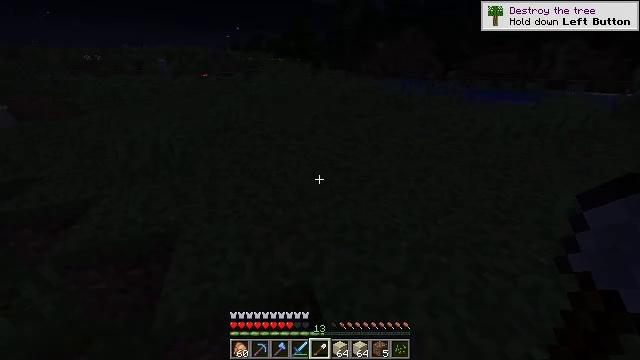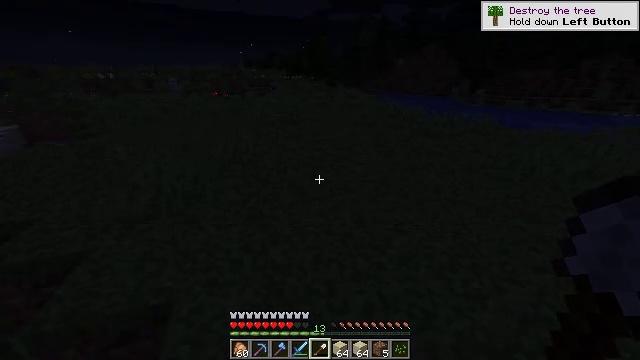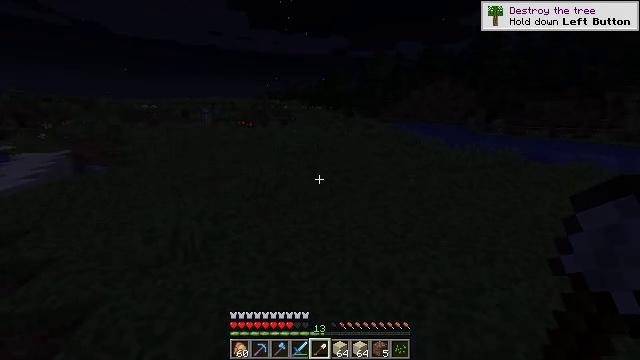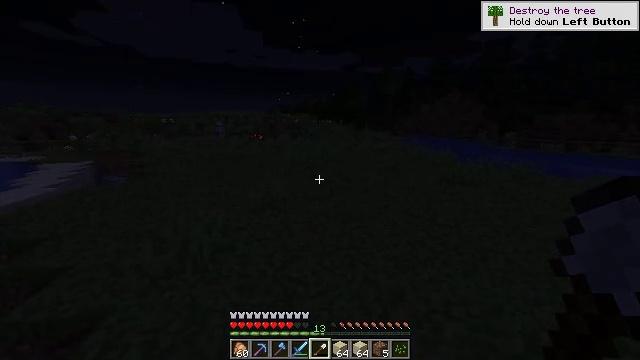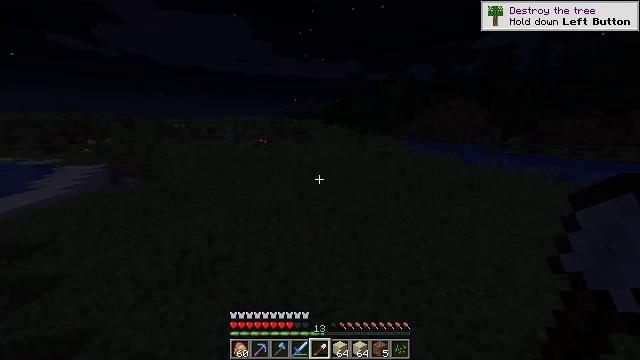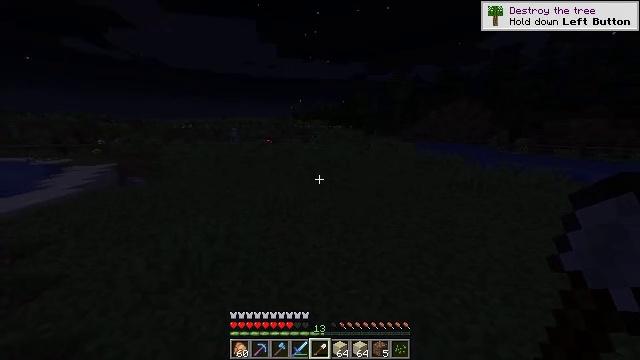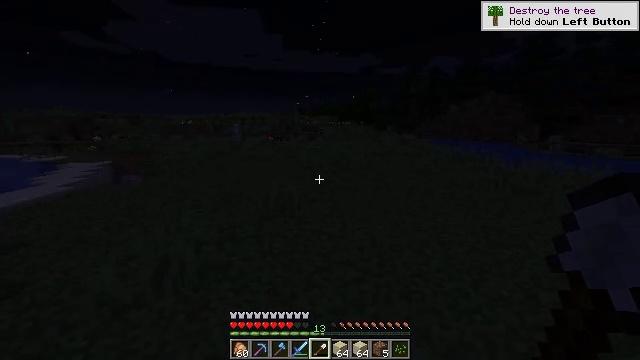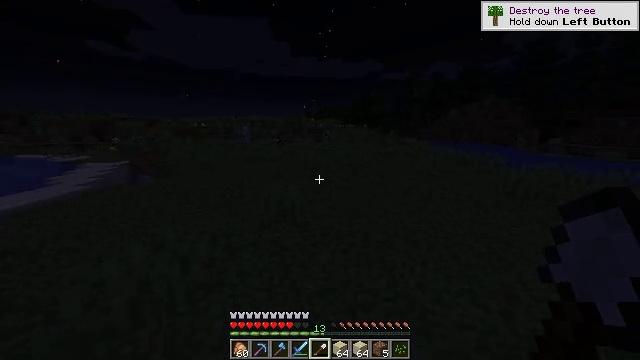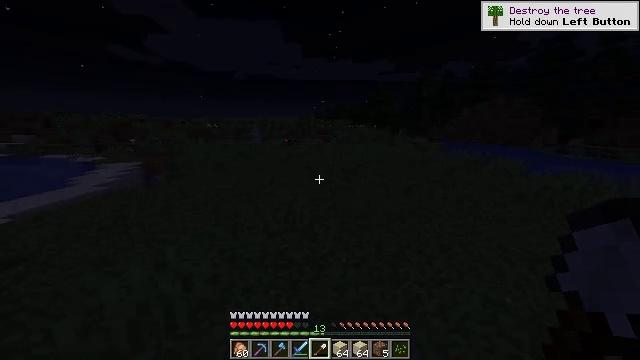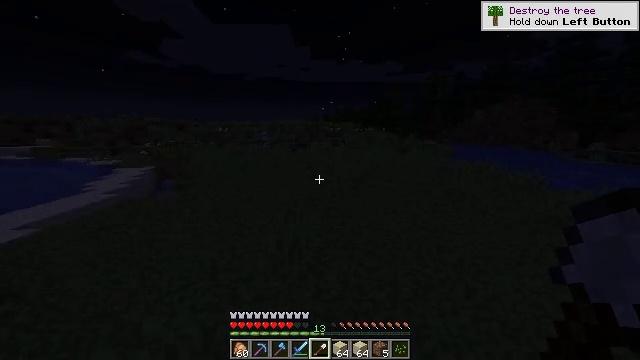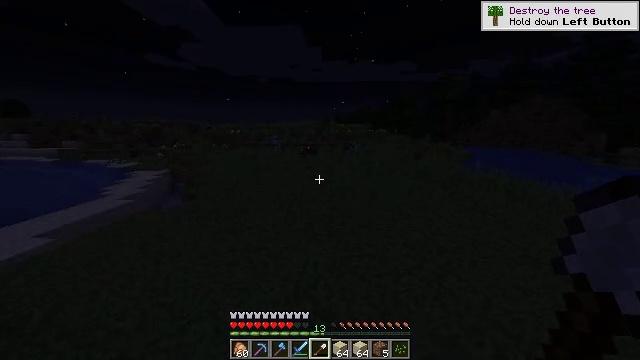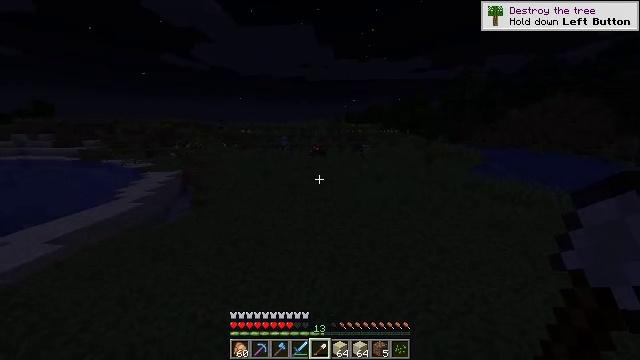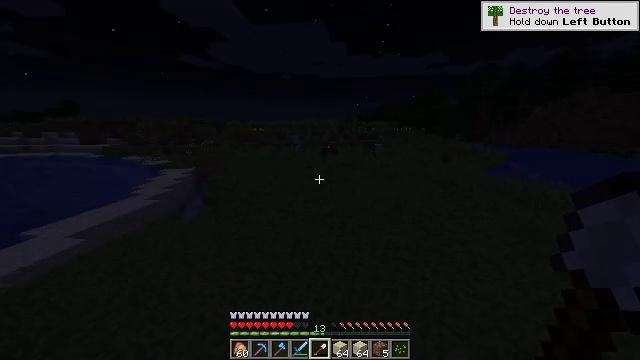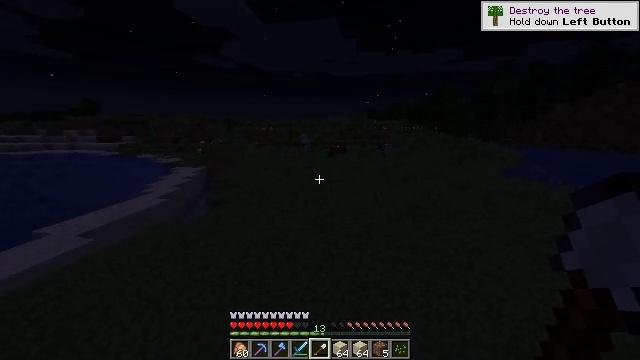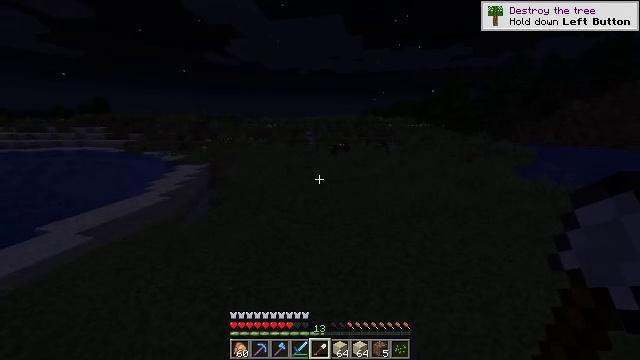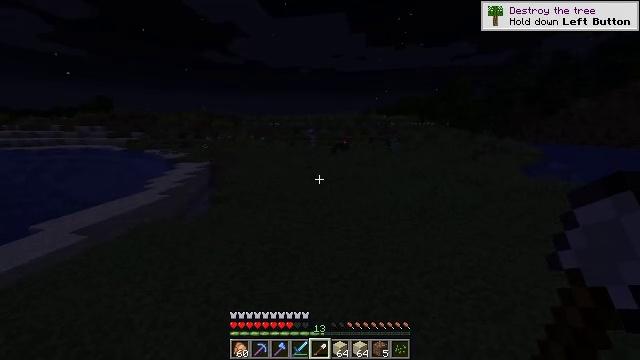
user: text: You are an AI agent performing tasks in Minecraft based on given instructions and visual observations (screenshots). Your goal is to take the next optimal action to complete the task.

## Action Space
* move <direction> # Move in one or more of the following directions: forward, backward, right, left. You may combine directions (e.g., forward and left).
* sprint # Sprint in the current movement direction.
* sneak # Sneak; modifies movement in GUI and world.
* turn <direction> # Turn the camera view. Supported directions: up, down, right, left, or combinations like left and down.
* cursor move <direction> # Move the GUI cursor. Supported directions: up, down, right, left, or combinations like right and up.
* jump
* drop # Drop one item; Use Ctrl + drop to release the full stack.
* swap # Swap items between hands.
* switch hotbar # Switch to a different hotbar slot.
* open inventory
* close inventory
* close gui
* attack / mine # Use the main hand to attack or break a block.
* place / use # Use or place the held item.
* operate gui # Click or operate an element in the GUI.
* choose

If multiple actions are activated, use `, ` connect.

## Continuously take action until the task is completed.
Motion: motion action
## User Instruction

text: Break oak leaves from the trees.
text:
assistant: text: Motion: move forward, sprint, turn left and up, jump
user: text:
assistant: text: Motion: move forward, sprint, turn left and up, jump
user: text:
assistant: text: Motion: move forward, sprint, turn left and up, jump
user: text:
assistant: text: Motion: move forward, sprint, turn left, jump
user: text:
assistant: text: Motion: move forward, sprint, turn left, jump
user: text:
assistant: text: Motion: move forward, sprint, turn left, jump
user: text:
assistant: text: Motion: move forward, sprint, turn left, jump
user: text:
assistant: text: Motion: move forward, sprint, turn left, jump
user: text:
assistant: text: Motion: move forward, sprint, turn left, jump
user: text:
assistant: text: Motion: move forward, sprint, turn left, jump
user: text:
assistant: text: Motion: move forward, sprint, turn left, jump
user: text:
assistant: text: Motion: move forward, sprint, turn left, jump
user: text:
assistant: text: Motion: move forward, sprint, turn left, jump
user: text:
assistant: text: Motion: move forward, turn left, jump
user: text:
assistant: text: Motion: move forward, jump
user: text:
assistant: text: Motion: move forward, jump
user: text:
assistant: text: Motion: move forward, turn left, jump
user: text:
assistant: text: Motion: move forward, turn left and down, jump
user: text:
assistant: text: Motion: move forward, turn left, jump
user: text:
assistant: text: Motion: move forward, sprint, jump
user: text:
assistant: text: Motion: move forward, sprint, turn left, jump
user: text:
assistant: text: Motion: move forward, sprint, turn left and down, jump
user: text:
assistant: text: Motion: move forward, sprint, jump
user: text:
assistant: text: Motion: move forward, jump
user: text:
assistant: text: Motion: move forward, jump
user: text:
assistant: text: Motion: move forward, jump
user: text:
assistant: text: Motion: move forward, jump
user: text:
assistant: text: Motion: move forward, jump
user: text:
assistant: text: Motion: move forward, jump
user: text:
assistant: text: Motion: move forward, jump